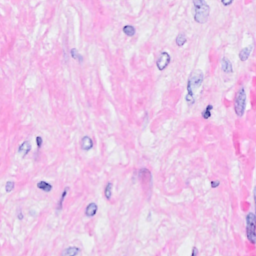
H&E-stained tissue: Breast